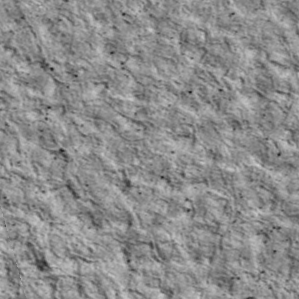
Label: non_frost